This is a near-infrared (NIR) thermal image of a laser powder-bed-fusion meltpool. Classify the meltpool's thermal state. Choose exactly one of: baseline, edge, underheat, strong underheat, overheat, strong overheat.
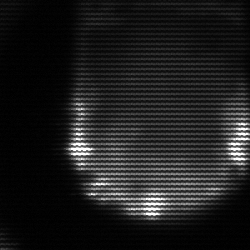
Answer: edge